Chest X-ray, PA view. Patient: 35 years old, sex F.
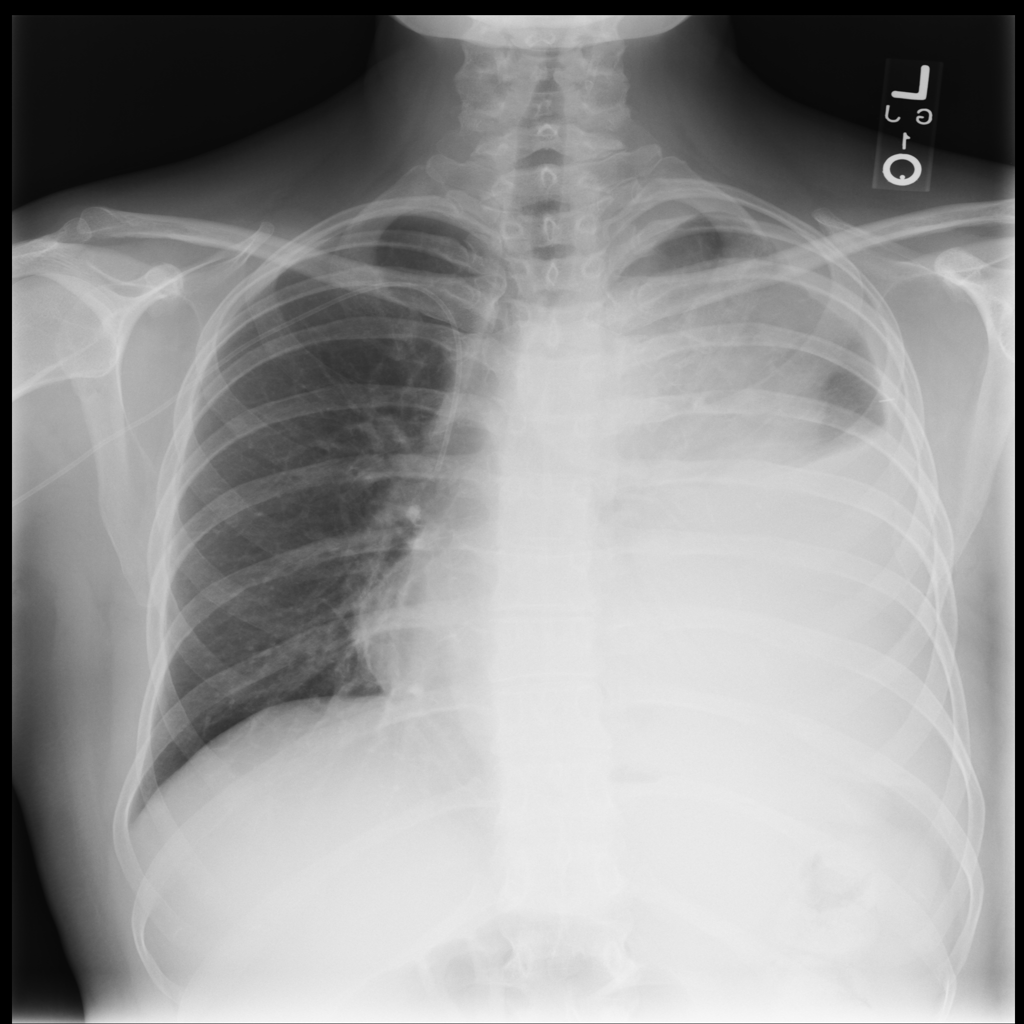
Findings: Effusion, Mass, Pneumonia